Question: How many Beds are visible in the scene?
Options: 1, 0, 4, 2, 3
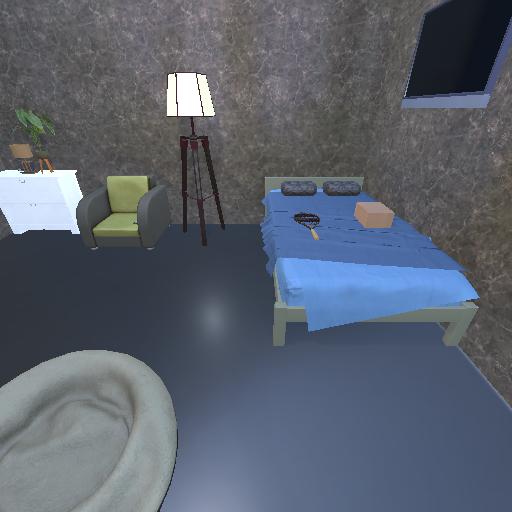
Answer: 1